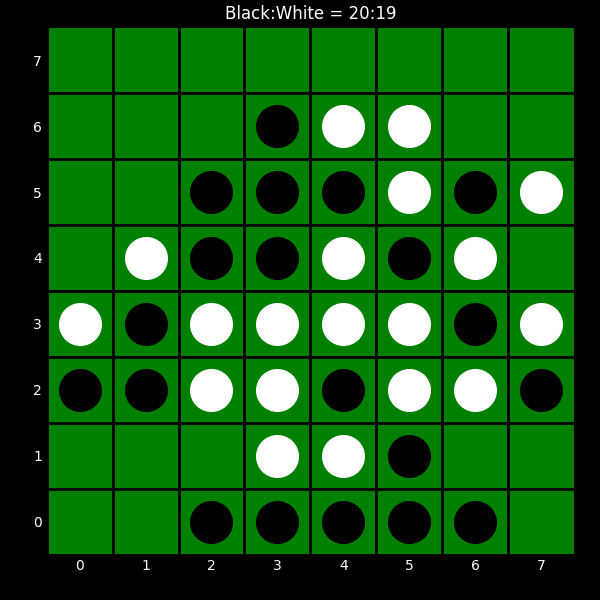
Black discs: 20
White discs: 19